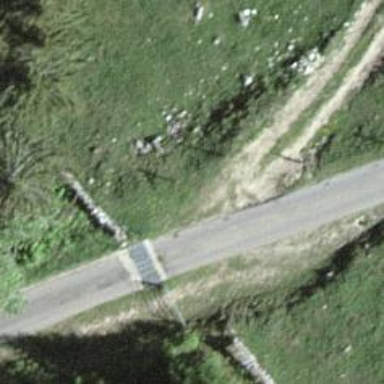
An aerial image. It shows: Cattle grid barrier.